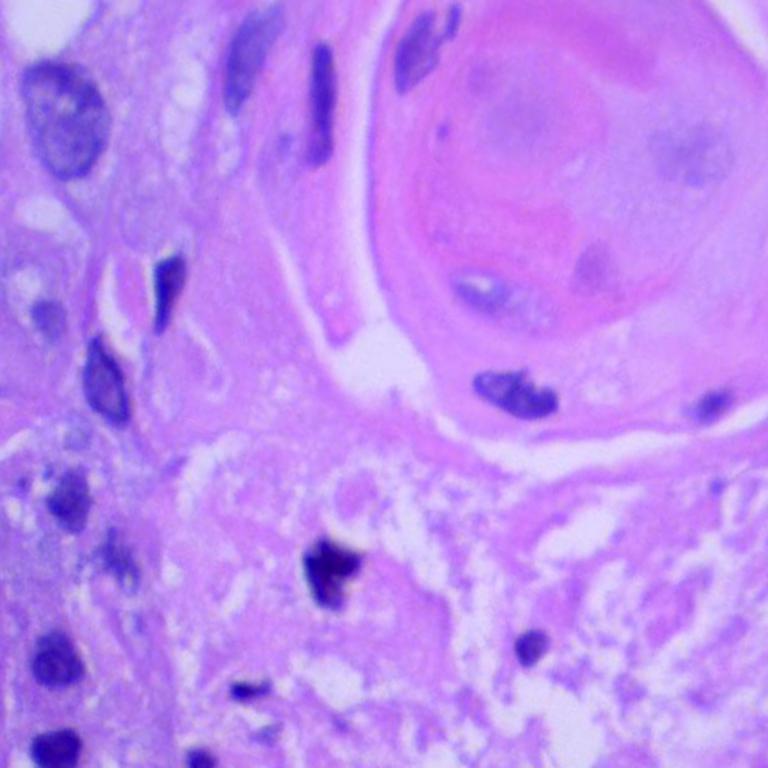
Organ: lung
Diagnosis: squamous carcinomas